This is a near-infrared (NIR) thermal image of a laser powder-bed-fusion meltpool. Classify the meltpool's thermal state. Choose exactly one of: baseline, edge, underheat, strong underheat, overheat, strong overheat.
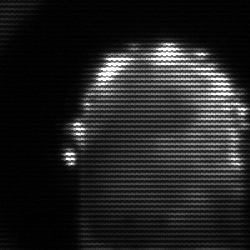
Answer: baseline